Interaction volume radius: 5 \u00c5
Interaction volume height: 10 \u00c5
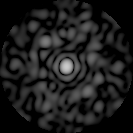
Disorder parameter: 0.7621